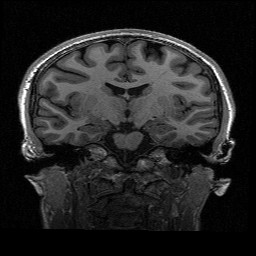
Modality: T1w
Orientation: sagittal